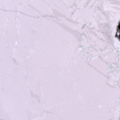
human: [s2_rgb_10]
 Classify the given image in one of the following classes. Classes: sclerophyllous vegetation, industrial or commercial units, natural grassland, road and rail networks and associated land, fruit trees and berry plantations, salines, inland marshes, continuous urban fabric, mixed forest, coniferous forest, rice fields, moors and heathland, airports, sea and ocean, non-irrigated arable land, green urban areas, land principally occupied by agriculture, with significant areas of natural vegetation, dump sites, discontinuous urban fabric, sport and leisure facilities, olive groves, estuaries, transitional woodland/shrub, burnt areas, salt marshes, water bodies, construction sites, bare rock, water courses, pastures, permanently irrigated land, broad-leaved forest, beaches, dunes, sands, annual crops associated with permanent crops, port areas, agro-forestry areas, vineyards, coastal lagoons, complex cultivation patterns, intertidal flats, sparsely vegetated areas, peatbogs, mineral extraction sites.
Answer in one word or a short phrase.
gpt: sea and ocean